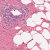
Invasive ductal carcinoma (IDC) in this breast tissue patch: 0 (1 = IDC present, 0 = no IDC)